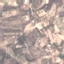
Land use / land cover: PermanentCrop